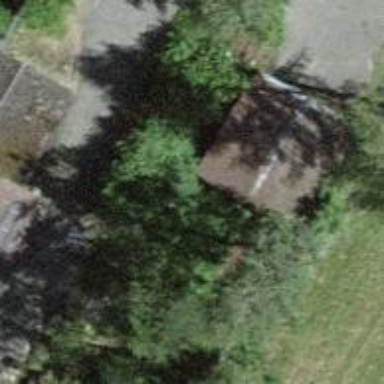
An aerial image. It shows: Garage building.